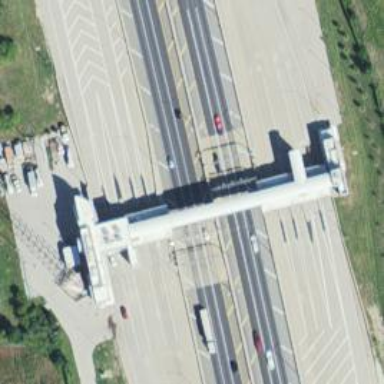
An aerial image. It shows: Toll gantry on the road.